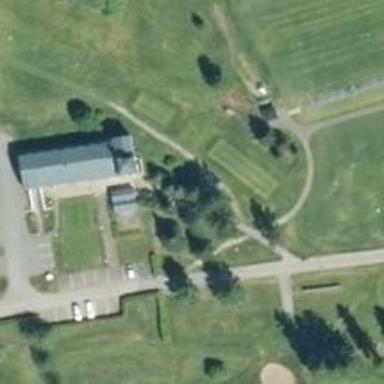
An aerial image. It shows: Golf tee.